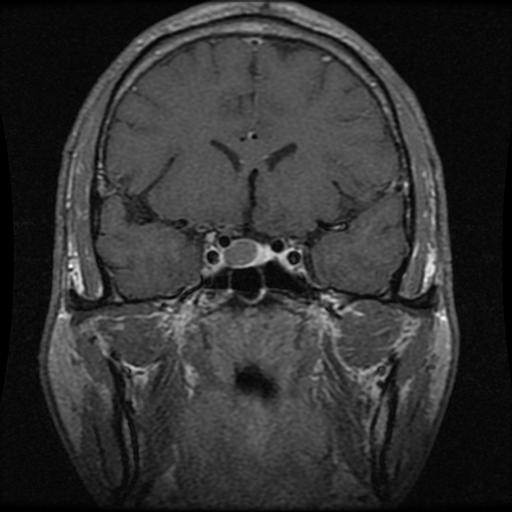
Label: pituitary